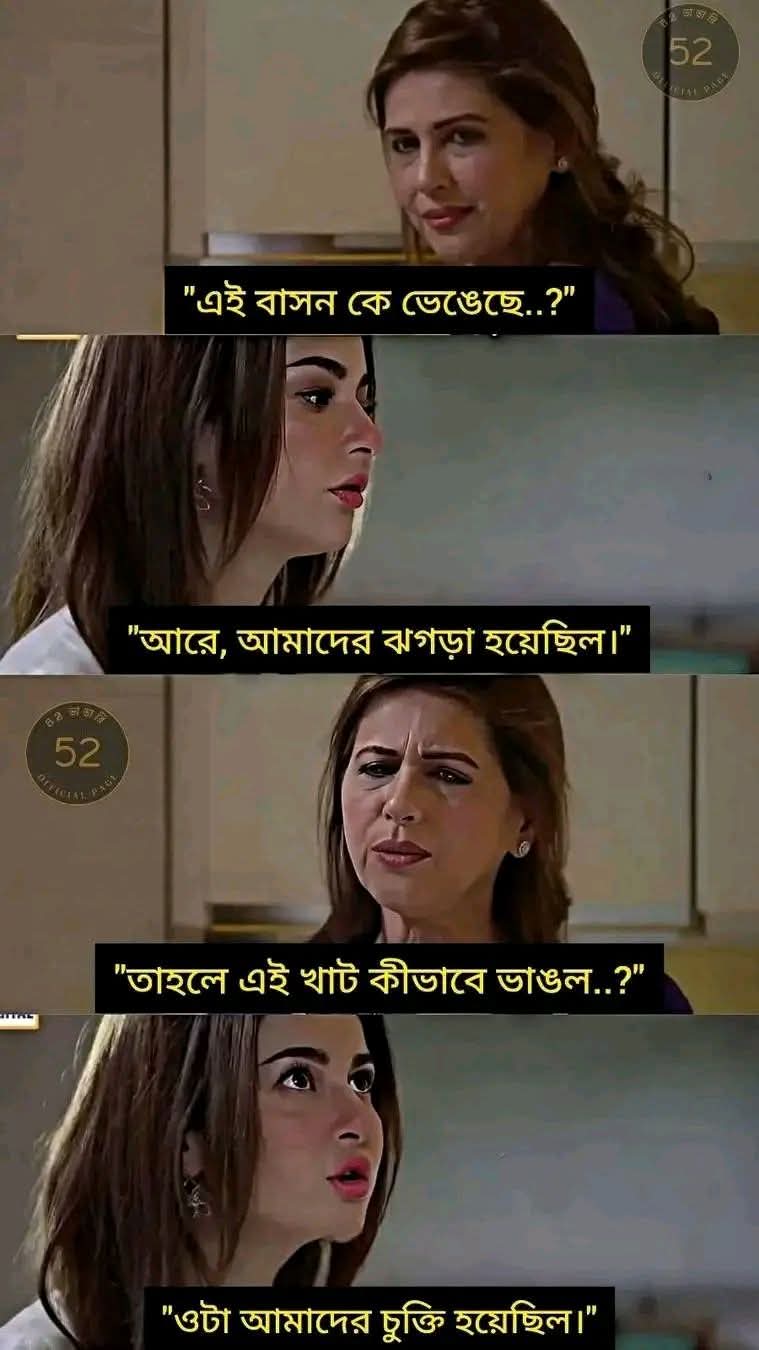
Text: "এই বাসন কে ভেঙেছে..?"
"আরে, আমাদের ঝগড়া হয়েছিল।"
"তাহলে এই খাট কীভাবে ভাঙল..?"
"ওটা আমাদের চুক্তি হয়েছিল।"
Label: Non Hate